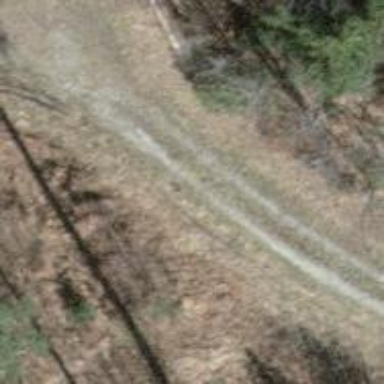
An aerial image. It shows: Track with grade2 tracktype.